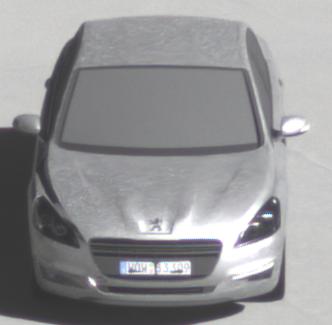
Make: Peugeot
Model: 508 120 VTi
Detailed model: 508 (I) Limousine
Model produced from: 2011/03
Model produced until: 2014/05
Doors: 4
Color: white
Road condition: dry road
Daytime: morning or afternoon
Contrast: high contrast